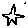
Label: star